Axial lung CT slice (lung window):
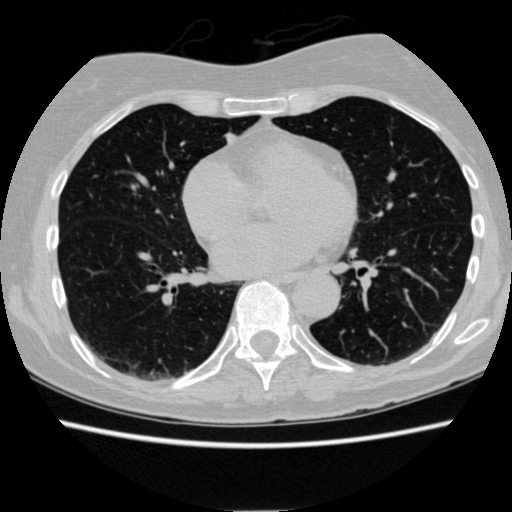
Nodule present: no